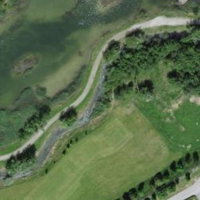
EUNIS habitat code: 53
Species observed at this site:
Phragmites australis